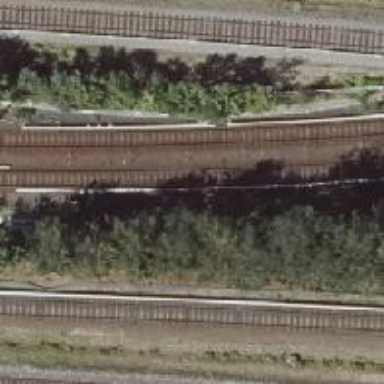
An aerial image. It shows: Rail line with bottom electrification.